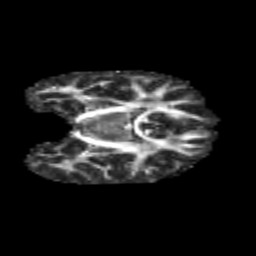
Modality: FA
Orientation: coronal
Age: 10
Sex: female
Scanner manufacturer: siemens
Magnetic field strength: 3 T
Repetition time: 3.8 s
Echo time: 0.07 s